Aerial crown-view tile of a tropical tree (Barro Colorado Island, Panama), acquired 20250317:
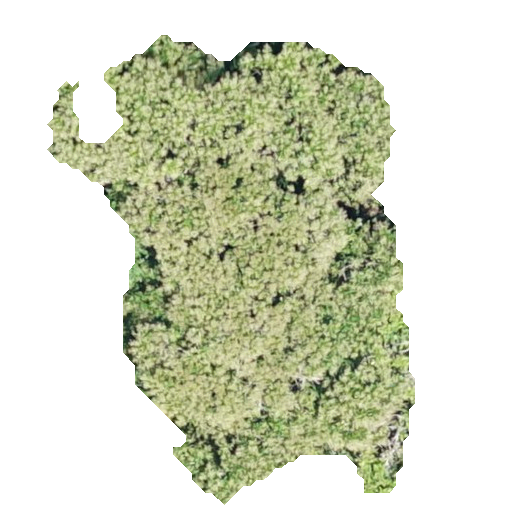
Species: Anacardium excelsum
GBIF accepted scientific name: Anacardium excelsum
Crown area: 169.102 m²